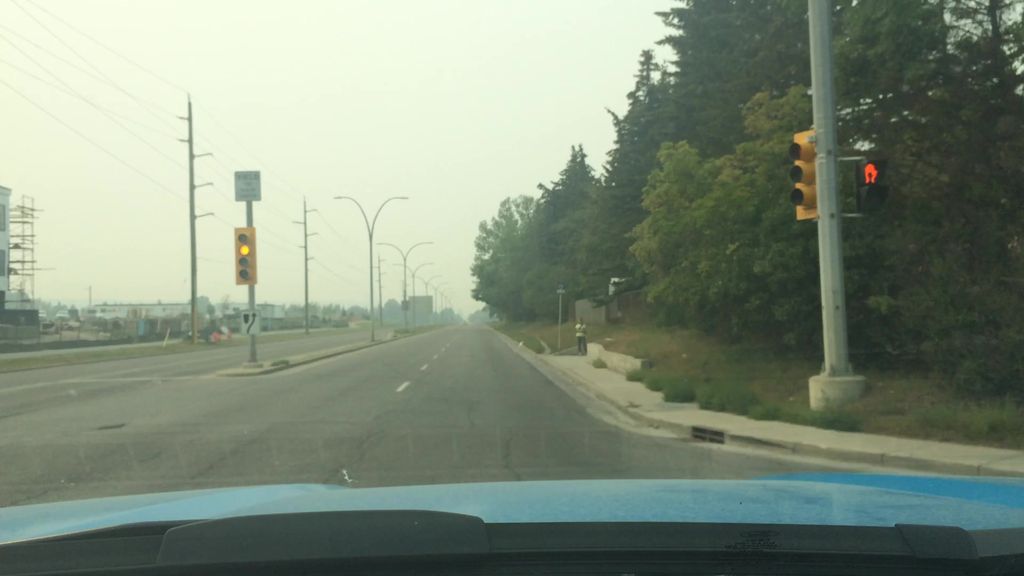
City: calgary